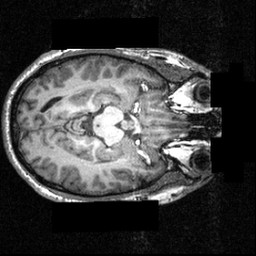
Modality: T1w
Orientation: axial
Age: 24
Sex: male
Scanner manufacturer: siemens
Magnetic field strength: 3.951 T
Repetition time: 1.5 s
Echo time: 0.00335 s